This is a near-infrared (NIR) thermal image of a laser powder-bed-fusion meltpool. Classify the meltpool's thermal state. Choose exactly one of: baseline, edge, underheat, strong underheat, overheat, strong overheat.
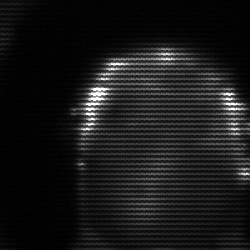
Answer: baseline